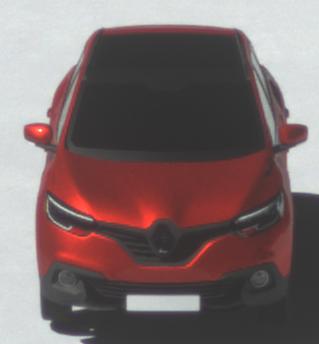
Make: Renault
Model: Kadjar ENERGY TCe 130
Detailed model: Kadjar
Model produced from: 2015/05
Model produced until: 2018/08
Doors: 5
Color: red
Road condition: dry road
Daytime: midday
Contrast: high contrast